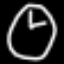
Label: clock